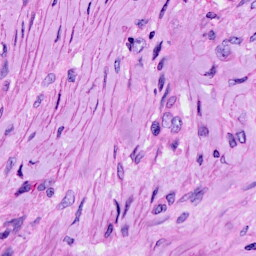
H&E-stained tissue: Ovarian